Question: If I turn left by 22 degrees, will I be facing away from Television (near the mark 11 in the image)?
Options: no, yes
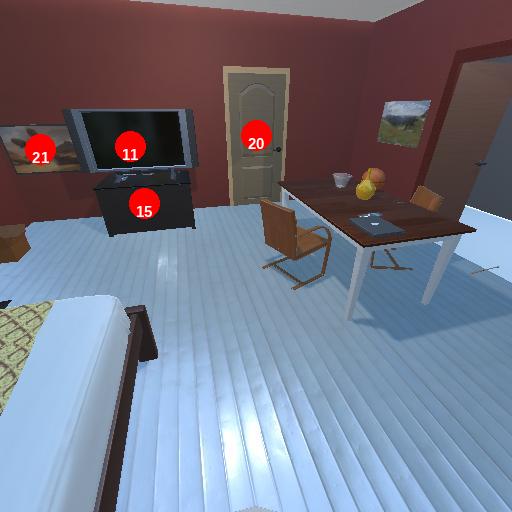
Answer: no